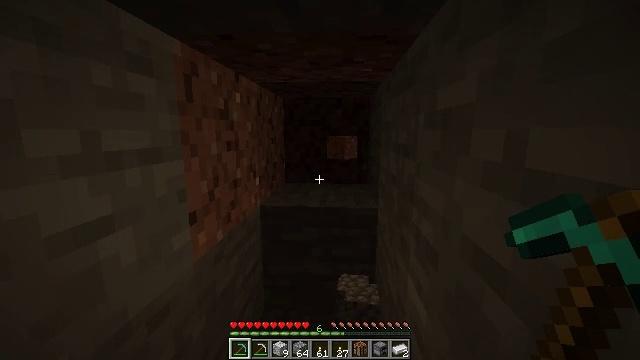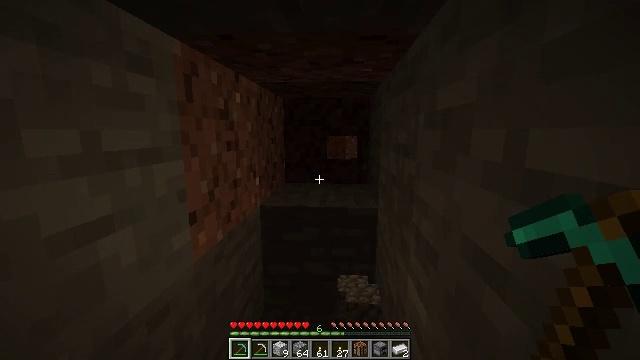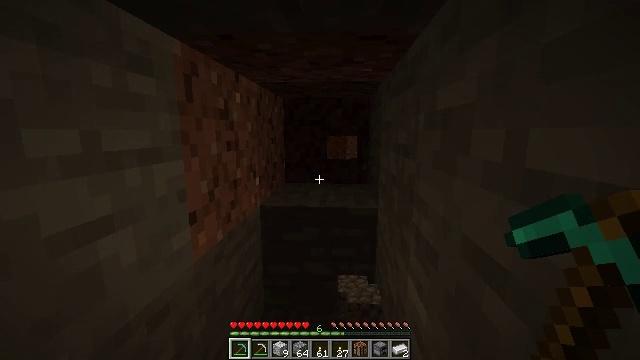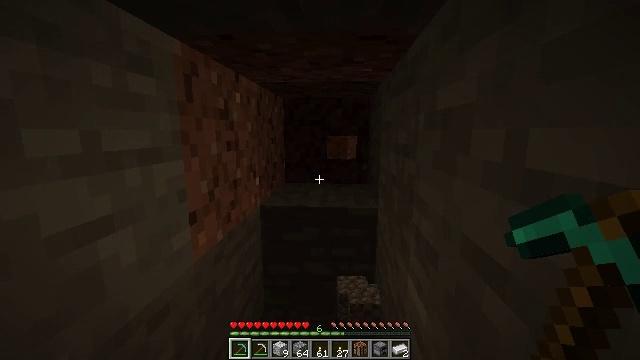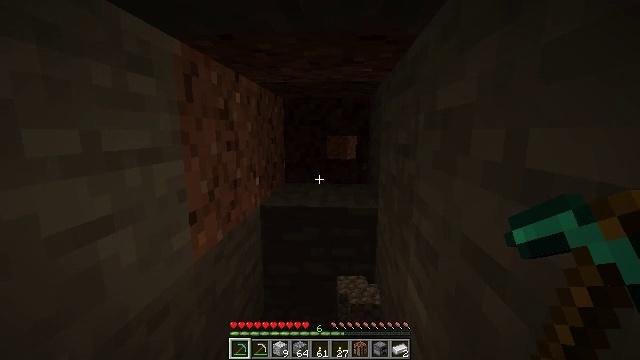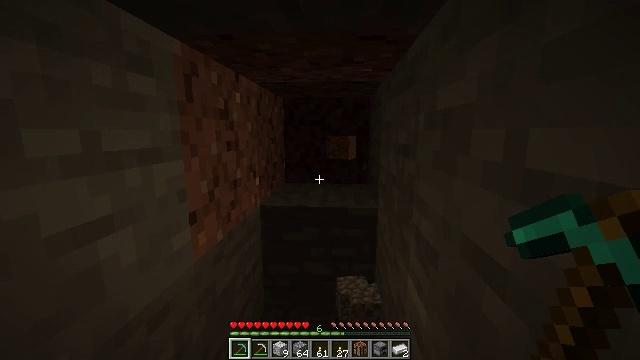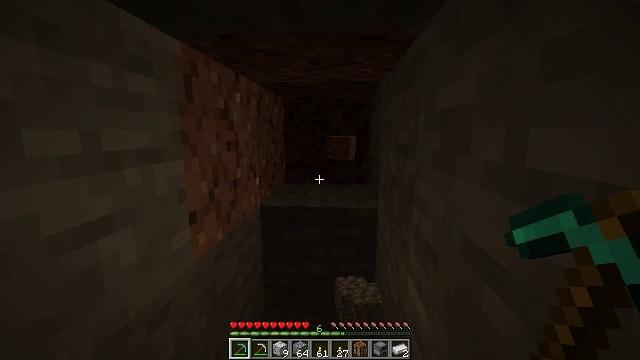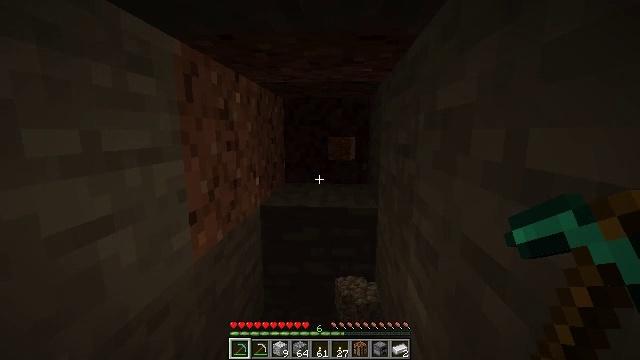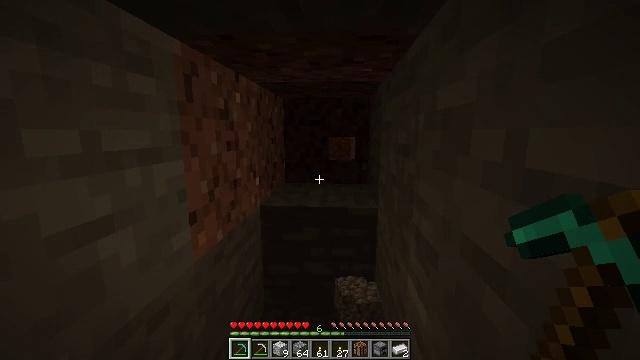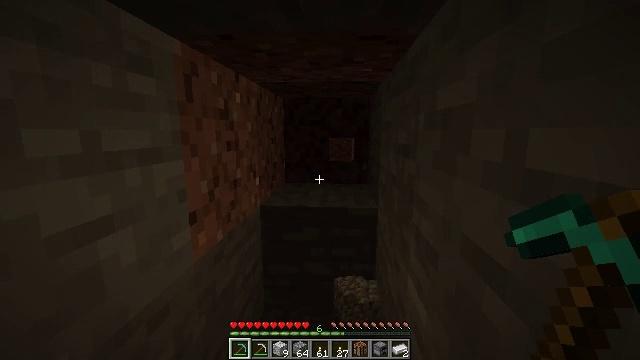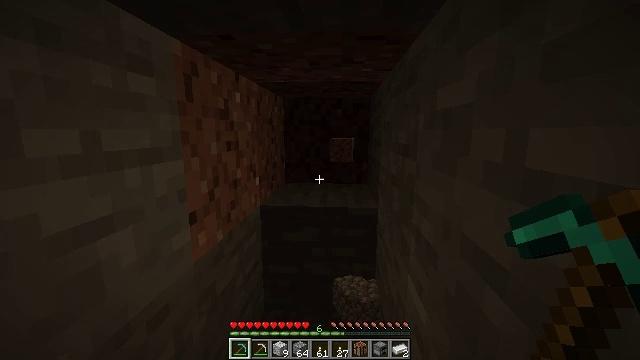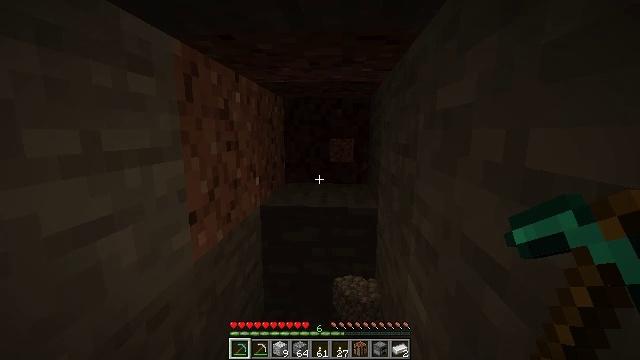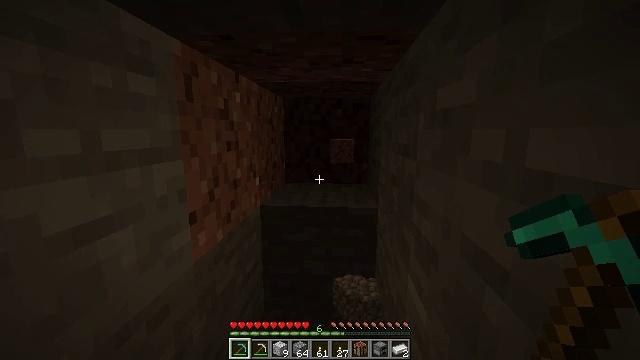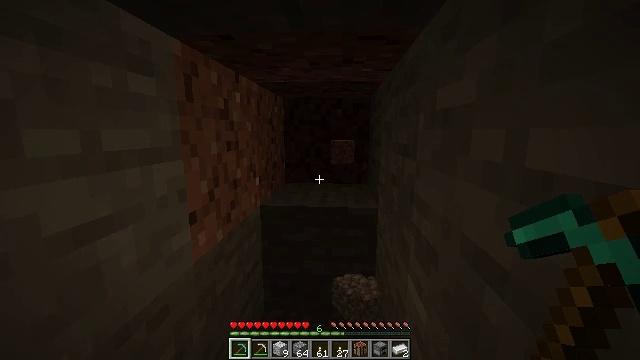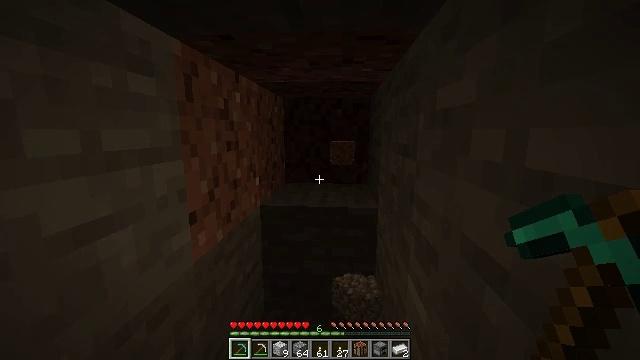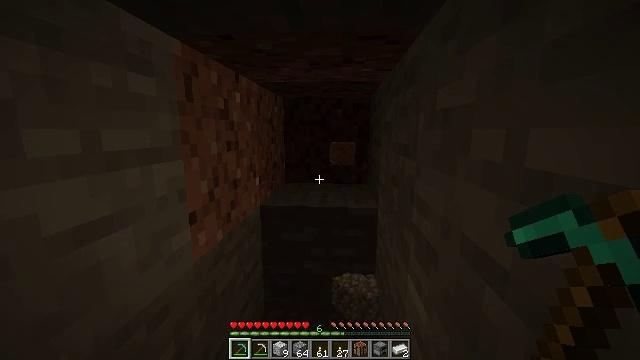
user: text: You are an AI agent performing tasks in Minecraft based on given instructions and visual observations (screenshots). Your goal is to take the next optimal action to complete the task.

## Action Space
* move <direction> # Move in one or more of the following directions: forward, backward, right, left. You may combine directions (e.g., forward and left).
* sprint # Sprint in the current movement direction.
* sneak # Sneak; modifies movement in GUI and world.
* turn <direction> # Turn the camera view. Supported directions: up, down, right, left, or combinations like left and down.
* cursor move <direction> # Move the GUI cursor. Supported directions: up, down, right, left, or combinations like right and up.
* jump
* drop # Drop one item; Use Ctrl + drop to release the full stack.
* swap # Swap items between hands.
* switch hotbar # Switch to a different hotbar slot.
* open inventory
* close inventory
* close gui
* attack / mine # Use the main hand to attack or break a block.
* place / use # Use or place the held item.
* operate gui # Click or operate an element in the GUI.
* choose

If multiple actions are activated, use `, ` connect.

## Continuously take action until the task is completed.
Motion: motion action
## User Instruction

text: Get granite from underground.
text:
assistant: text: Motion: no_op
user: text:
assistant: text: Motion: no_op
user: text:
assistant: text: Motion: no_op
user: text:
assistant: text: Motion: no_op
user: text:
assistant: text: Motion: no_op
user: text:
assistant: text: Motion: no_op
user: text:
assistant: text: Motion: no_op
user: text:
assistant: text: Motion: no_op
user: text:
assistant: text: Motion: no_op
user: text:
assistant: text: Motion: no_op
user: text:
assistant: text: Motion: no_op
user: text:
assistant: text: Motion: no_op
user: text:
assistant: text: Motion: no_op
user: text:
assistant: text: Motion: no_op
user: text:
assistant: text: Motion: no_op
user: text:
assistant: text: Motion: no_op
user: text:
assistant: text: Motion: no_op
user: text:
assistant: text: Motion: no_op
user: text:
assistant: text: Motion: no_op
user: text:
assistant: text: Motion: no_op
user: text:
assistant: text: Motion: no_op
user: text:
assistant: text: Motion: no_op
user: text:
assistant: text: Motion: no_op
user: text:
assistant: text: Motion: no_op
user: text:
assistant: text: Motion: no_op
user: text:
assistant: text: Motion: no_op
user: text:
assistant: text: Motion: no_op
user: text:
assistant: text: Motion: no_op
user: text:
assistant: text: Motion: no_op
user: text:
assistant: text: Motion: no_op